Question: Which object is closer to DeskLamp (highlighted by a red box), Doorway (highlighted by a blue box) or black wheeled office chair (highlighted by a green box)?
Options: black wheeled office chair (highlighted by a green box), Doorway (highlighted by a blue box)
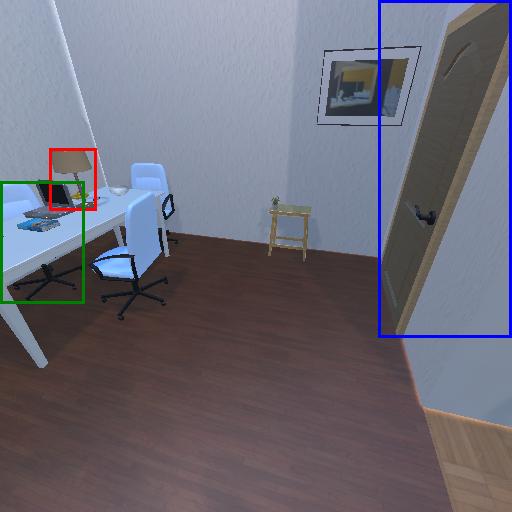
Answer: black wheeled office chair (highlighted by a green box)